Question:
I have created a view which holds my gradient but the gradient is not applying over the whole image/view. This issue is usually observed in iPhone plus devices.
'''
import UIKit
class MainViewController: UIViewController {
@IBOutlet weak var imageViewBanner: UIImageView!
@IBOutlet weak var viewGradient: UIView!
let color1 = UIColor(red: 48.0/255.0, green: 178.0/255.0, blue: 166.0/255.0, alpha: 1.0)
let color2 = UIColor(red: 82.0/255.0, green: 96.0/255.0, blue: 169.0/255.0, alpha: 1.0)
override func viewDidLoad() {
super.viewDidLoad()
self.viewGradient.frame = self.viewGradient.bounds
let gradientLayer = CAGradientLayer()
gradientLayer.colors = [color1.cgColor, color2.cgColor]
gradientLayer.locations = [0.0 , 1.0]
gradientLayer.startPoint = CGPoint(x: 0.0, y: 1.0)
gradientLayer.endPoint = CGPoint(x: 1.0, y: 1.0)
gradientLayer.frame = CGRect(x: 0.0, y: 0.0, width: self.view.frame.size.width, height: self.viewGradient.frame.size.height)
self.viewGradient.layer.insertSublayer(gradientLayer, at: 0)
}
}
'''
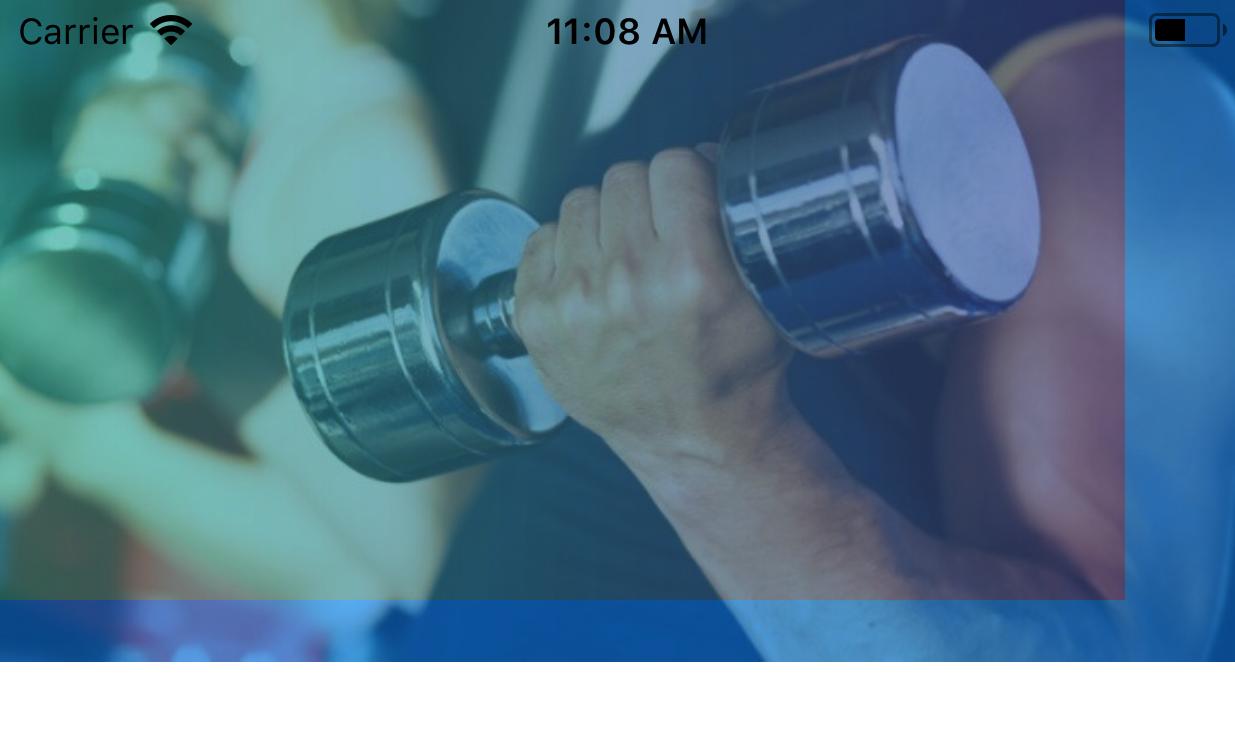
Answer: '''
gradientLayer.frame = CGRect(x: 0.0, y: 0.0, width: self.view.frame.size.width, height: self.viewGradient.frame.size.height)
'''
do above thing in 'viewDidLayoutSubviews'